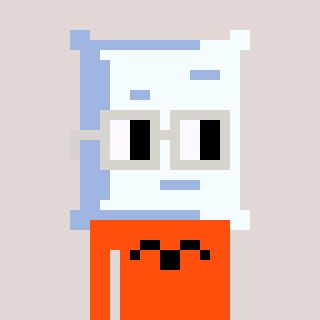
a pixel art character with square light gray glasses, a pillow-shaped head and a orange-colored body on a warm background